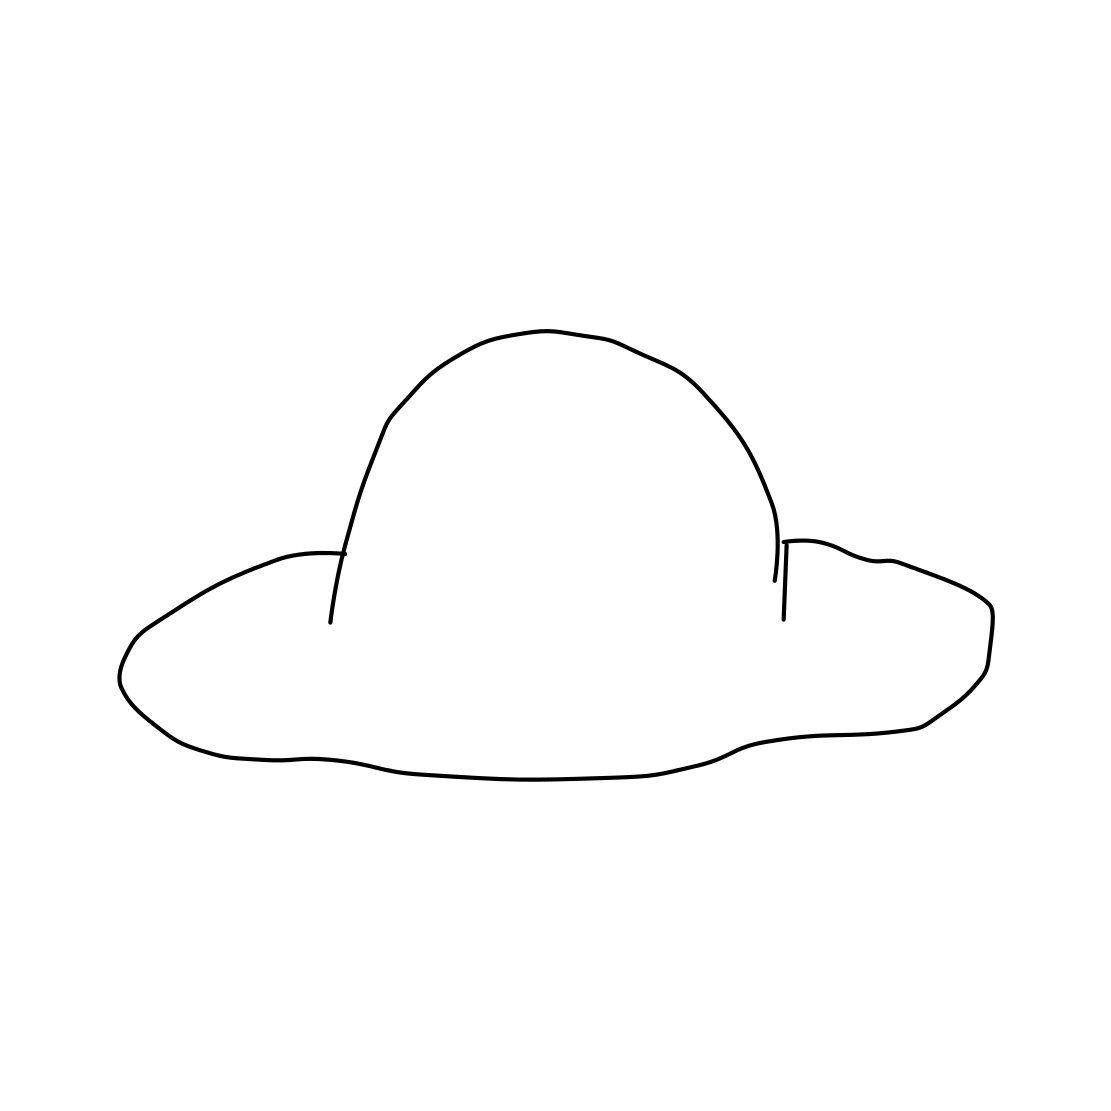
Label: hat